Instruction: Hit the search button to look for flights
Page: home
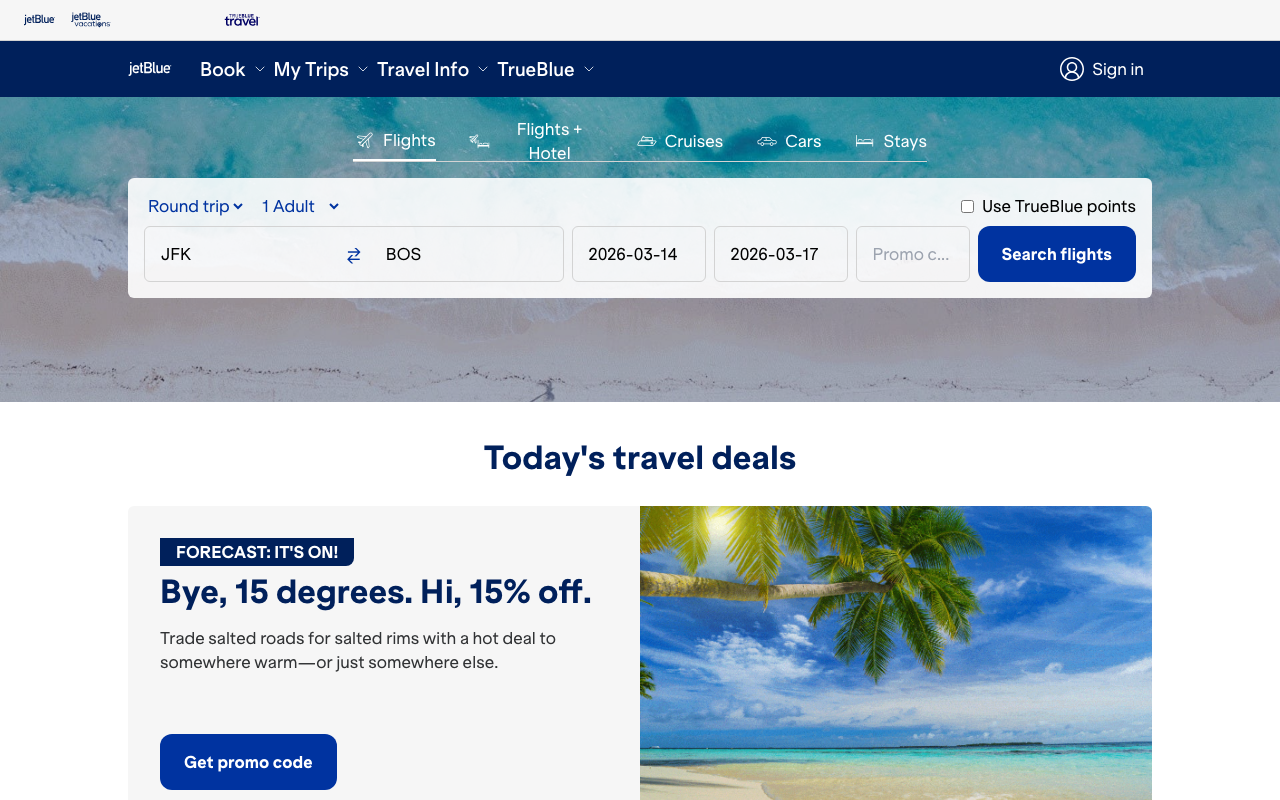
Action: click